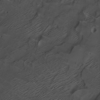
Label: not_dusty